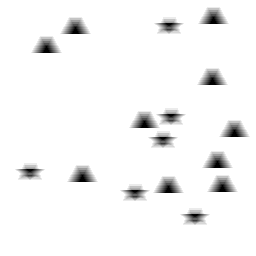
Squares: 0
Triangles: 10
Stars: 6
Total shapes: 16